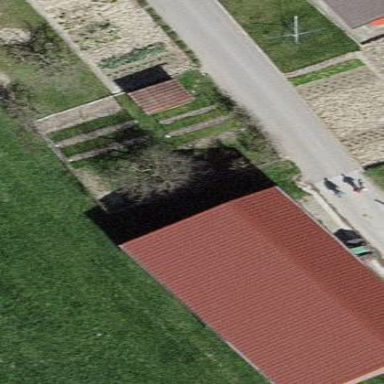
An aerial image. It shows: Garden area designed specifically for growing vegetables.